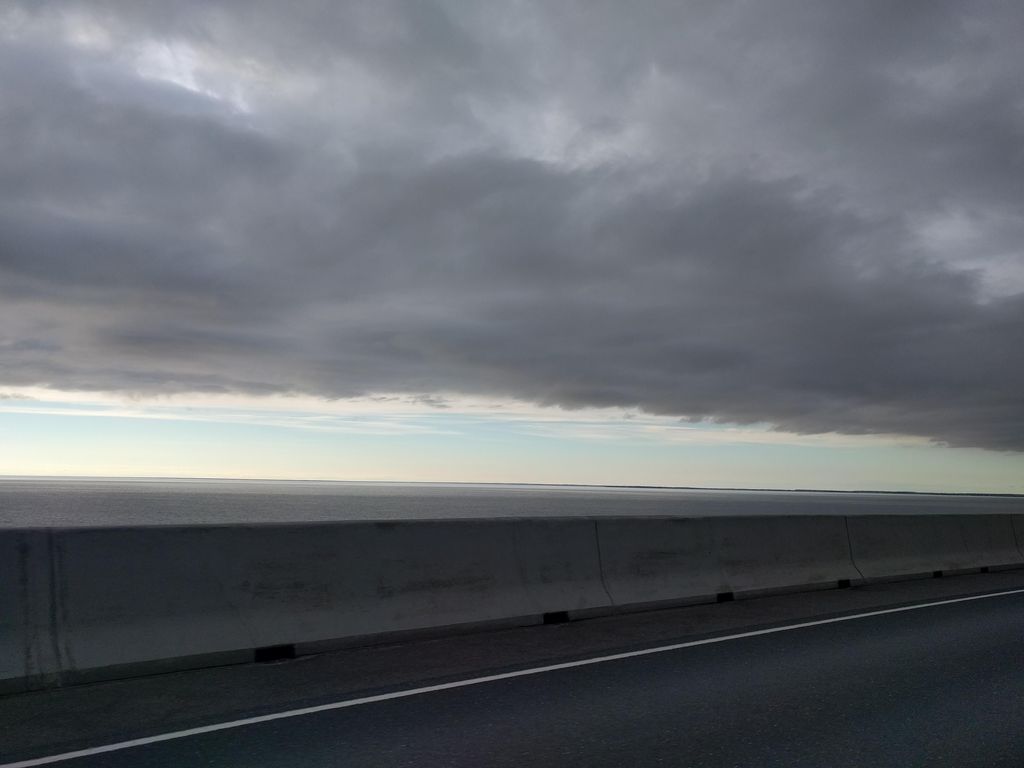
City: charlottetown